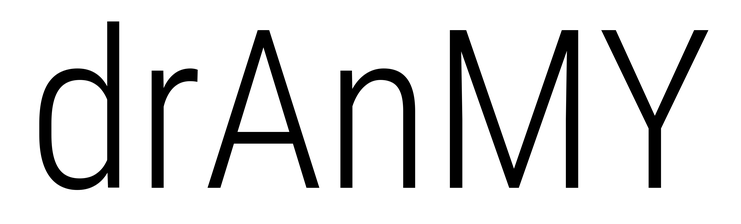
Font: Roboto_Condensed_Light